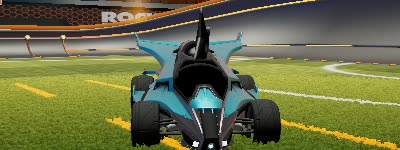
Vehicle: aftershock